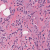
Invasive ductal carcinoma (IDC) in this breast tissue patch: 1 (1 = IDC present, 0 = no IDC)